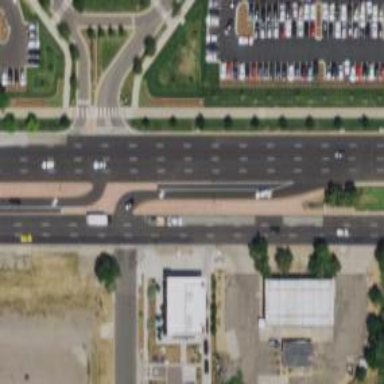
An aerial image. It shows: Primary link highway with asphalt surface.